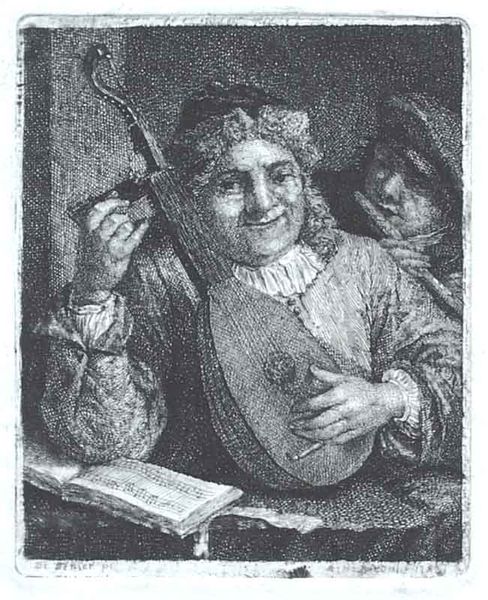
Titel: Der Lautenspieler und der Flötenspieler
Künstler: Anton Heinrich Riedel
Standort: Karlsruhe
Institution: Staatliche Kunsthalle Karlsruhe
Schlagwörter: hand, mann, weiß, menschen, holz, hut, licht, mund, männer, nase, schwarz, stuhl, tisch, zeichnung, alt, hemd, jacke, mütze, wand, augen, barock, kleidung, kragen, rembrandt, bildnis, hände, instrument, portrait, haare, sitzend, blatt, gesang, gitarre, instrumente, konzert, musik, musiker, kinn, locken, perücke, kopfbedeckung, lächeln, spieler, noten, mauer, dick, spielen, musikinstrument, musizieren, notenblatt, notenblätter, notenheft, bronze, junge, knöpfe, lachen, spiel, buch, druck, schraffur, schraffuren, radierung, stich, allegorie, spielend, heft, flöte, saite, sänger, fröhlich, spiele, laute, lautenspieler, mandoline, saiten, zupfen, gitare, porträit, kupferstich, leier, schraffierung, flötenspieler, musikant, musiknoten, streichinstrument, laier, notenbuch, musikanten, barde, kreuzschraffur, körnig, mandolinenspieler, 2 personen, laie, lakei, padierung, mann im hintergrund, musik spielen, bronzestick